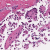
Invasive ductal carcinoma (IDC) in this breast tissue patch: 0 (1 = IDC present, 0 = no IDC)